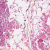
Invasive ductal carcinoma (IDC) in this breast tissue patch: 0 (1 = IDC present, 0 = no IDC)